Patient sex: M
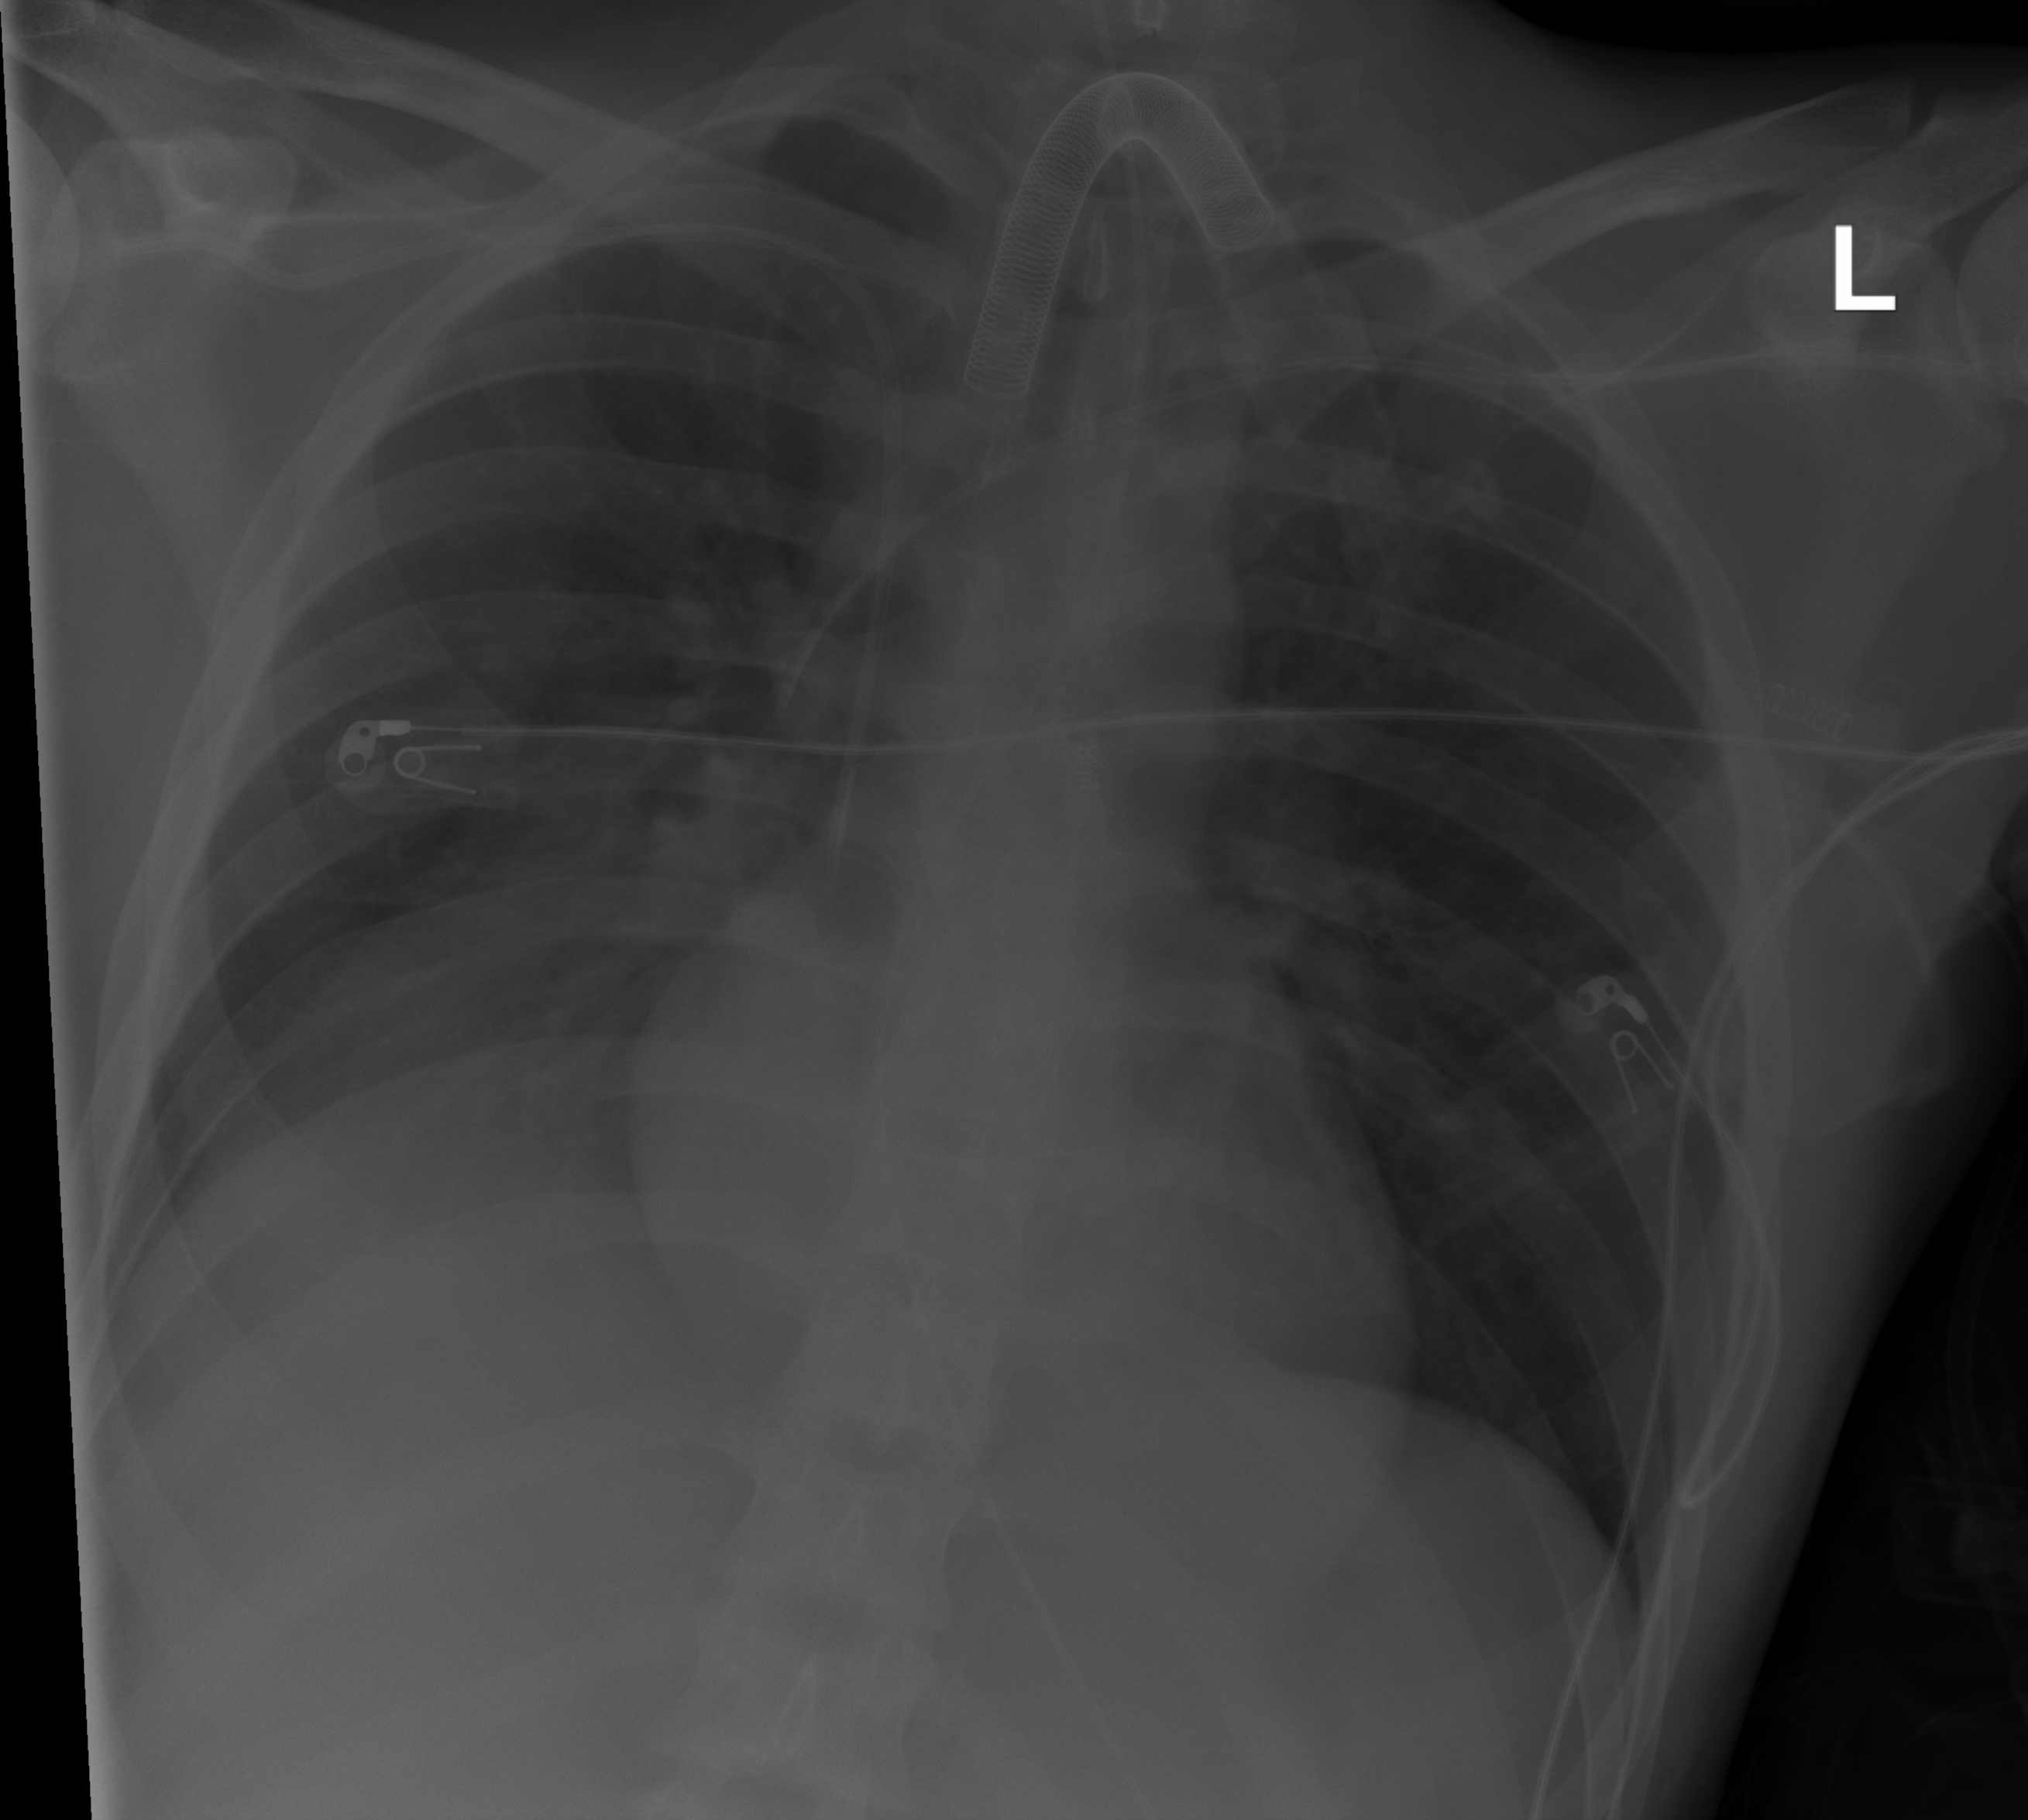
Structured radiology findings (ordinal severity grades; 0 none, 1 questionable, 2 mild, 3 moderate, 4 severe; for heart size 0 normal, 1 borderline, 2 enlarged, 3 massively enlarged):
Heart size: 0
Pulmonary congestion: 0
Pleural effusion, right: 2
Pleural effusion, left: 0
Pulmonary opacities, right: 2
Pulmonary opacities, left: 0
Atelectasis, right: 2
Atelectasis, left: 0